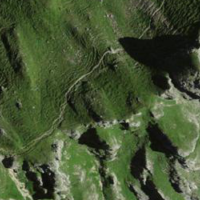
EUNIS habitat code: 48
Species observed at this site:
Hedysarum hedysaroides